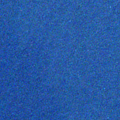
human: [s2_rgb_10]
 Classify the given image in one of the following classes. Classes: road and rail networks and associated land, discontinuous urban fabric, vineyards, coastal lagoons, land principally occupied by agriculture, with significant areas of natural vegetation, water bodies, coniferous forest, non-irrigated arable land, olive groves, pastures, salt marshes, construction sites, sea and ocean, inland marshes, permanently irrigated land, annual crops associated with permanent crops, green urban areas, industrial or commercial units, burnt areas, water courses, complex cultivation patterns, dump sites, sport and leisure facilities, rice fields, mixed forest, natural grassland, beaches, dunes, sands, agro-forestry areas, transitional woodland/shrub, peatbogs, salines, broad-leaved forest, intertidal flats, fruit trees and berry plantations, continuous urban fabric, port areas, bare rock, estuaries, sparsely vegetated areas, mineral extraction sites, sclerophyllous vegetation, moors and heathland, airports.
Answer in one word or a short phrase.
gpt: sea and ocean